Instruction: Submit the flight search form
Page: home
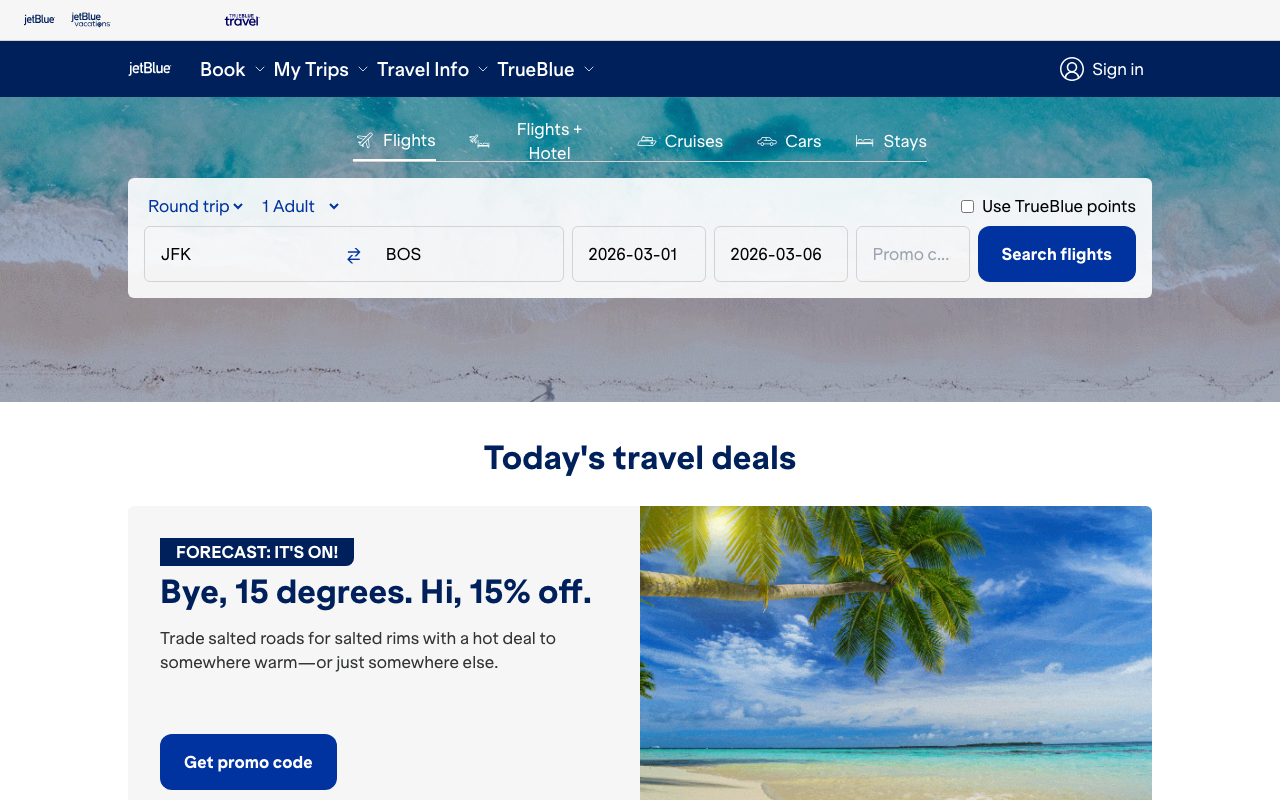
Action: click